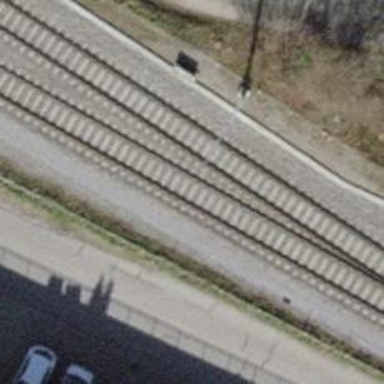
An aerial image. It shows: Solitary milestone along the railway.